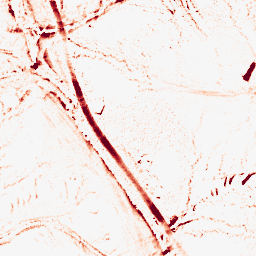
Category: morphological
Decomposition family: morphological
Decomposition parameters: operation: opening
size: 5
Upsampling method: cubic_catmull_rom
Upsampling parameters: scale: 2
Upsampling scale: 2